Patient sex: F
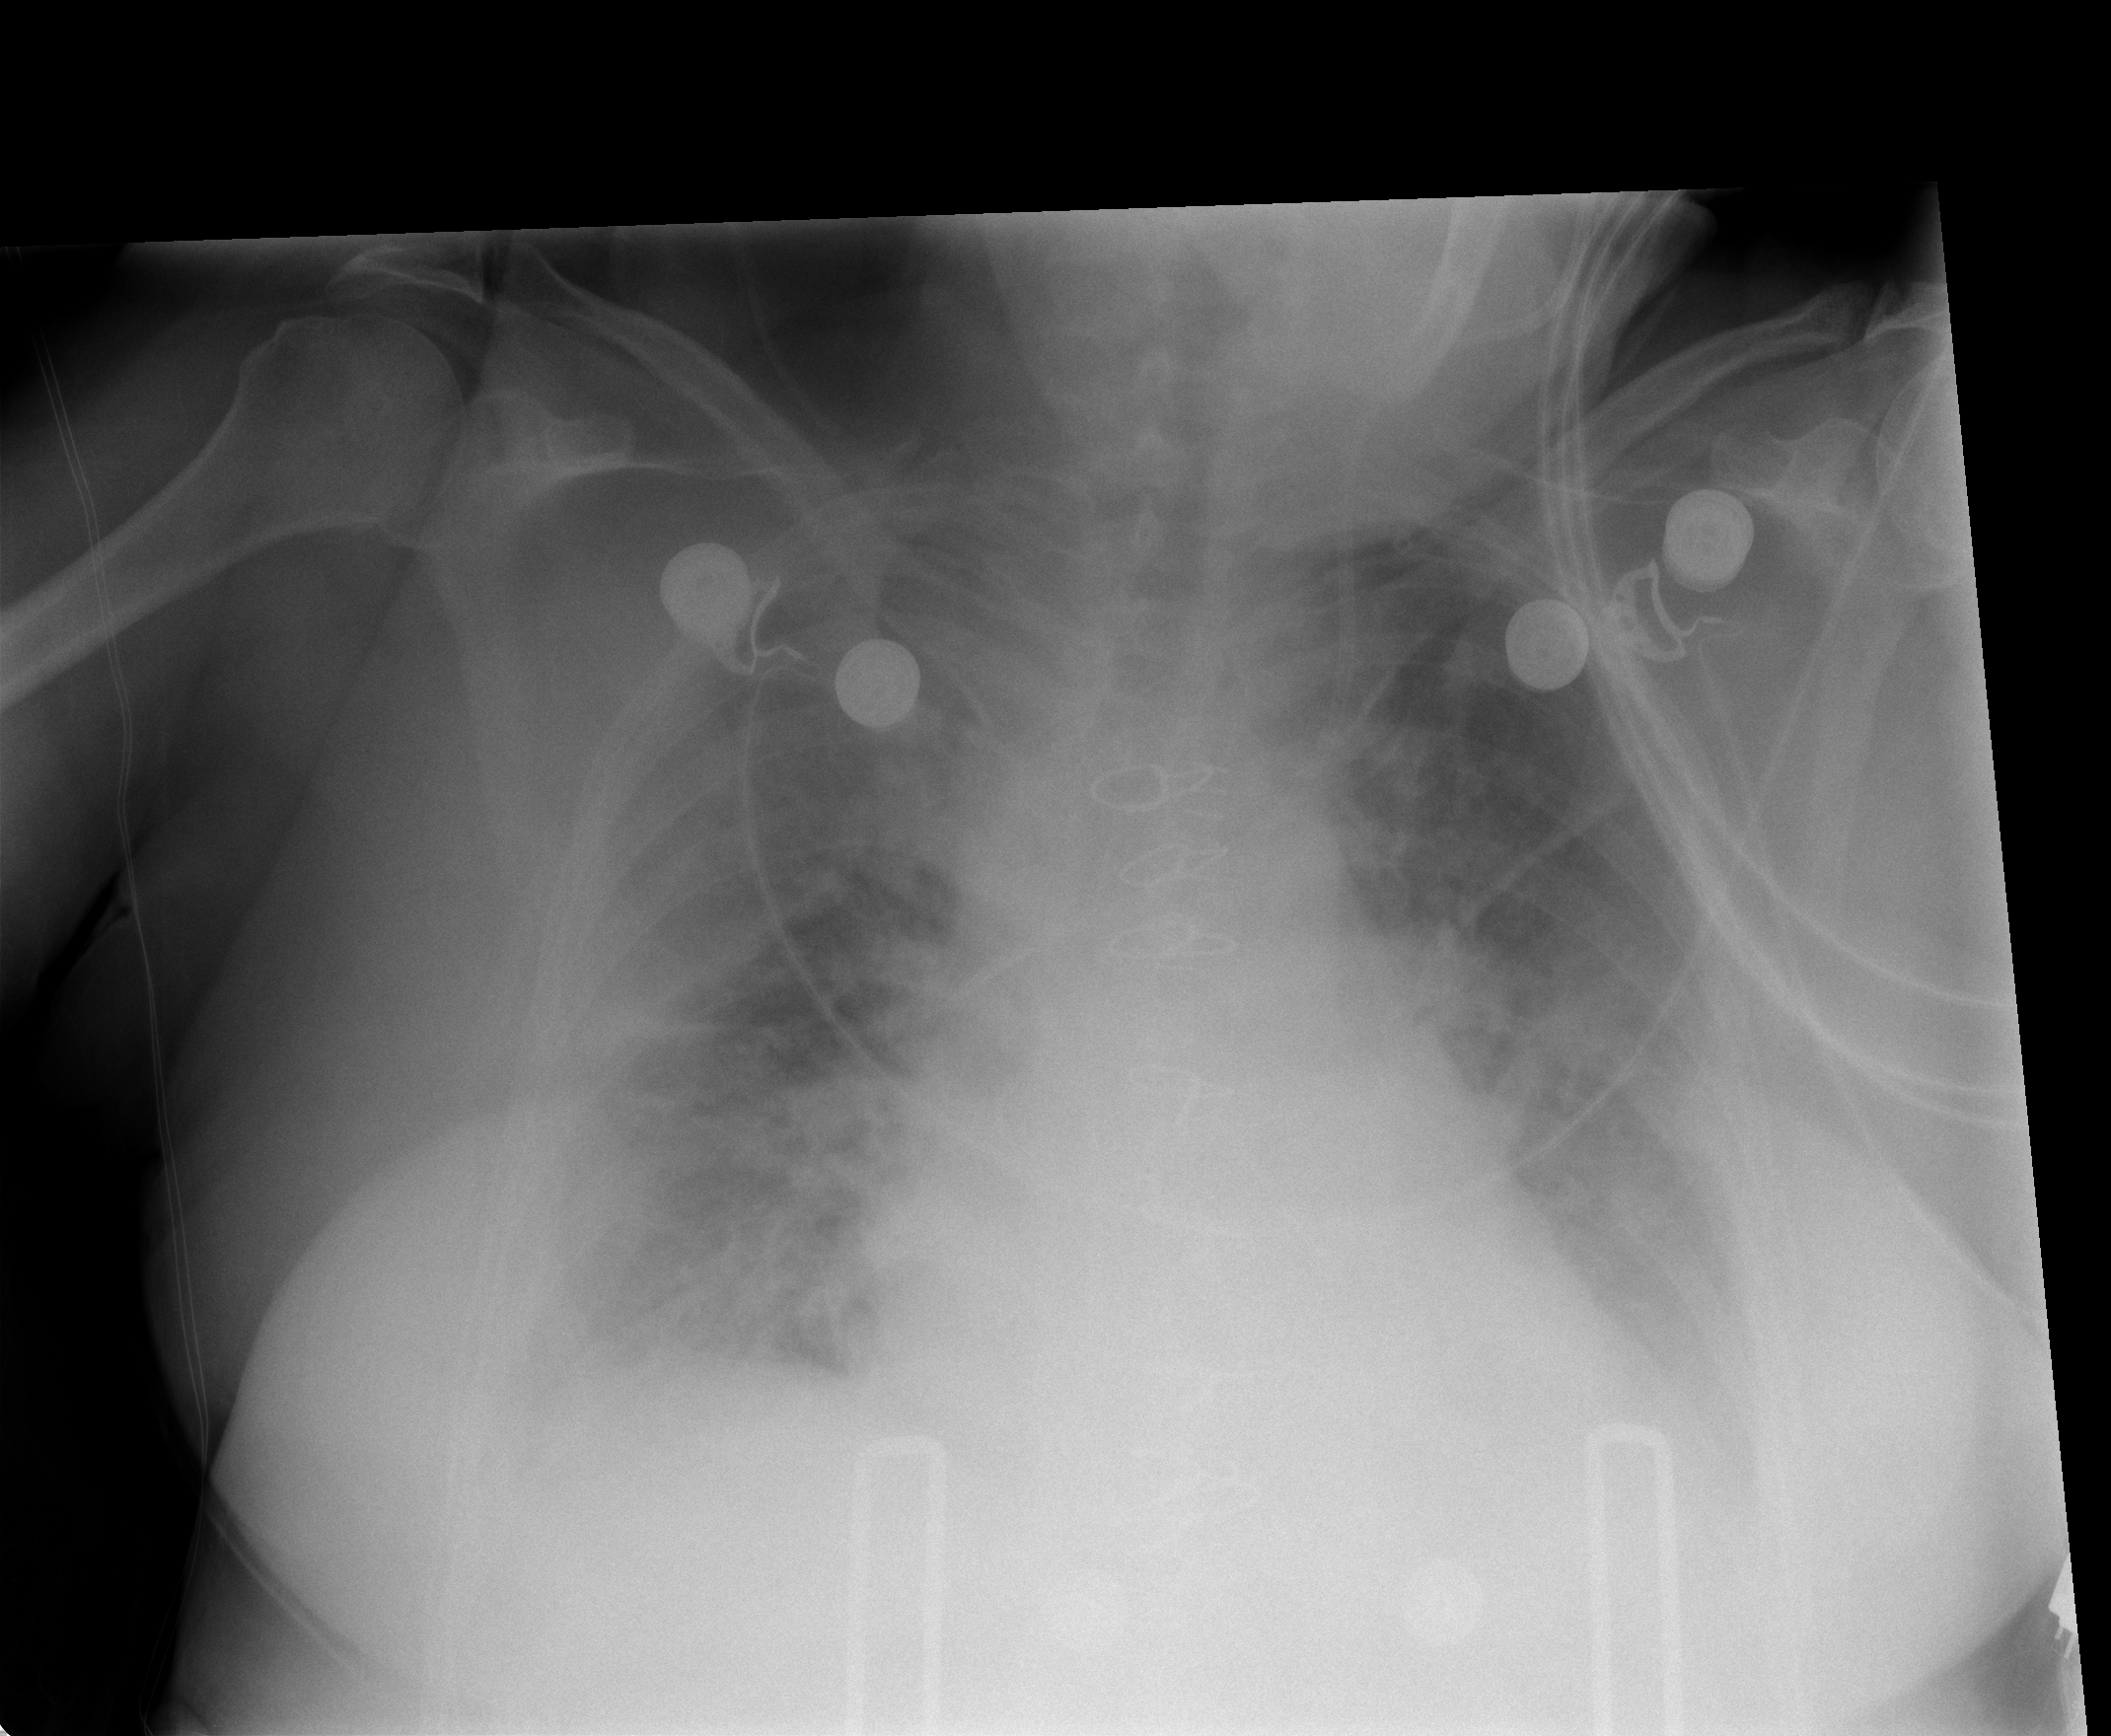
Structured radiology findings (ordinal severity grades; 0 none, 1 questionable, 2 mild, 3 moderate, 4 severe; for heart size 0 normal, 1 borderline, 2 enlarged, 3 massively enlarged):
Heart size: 0
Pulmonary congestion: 2
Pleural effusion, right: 2
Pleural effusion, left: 2
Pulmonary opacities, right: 2
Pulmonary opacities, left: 1
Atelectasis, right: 2
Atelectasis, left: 2